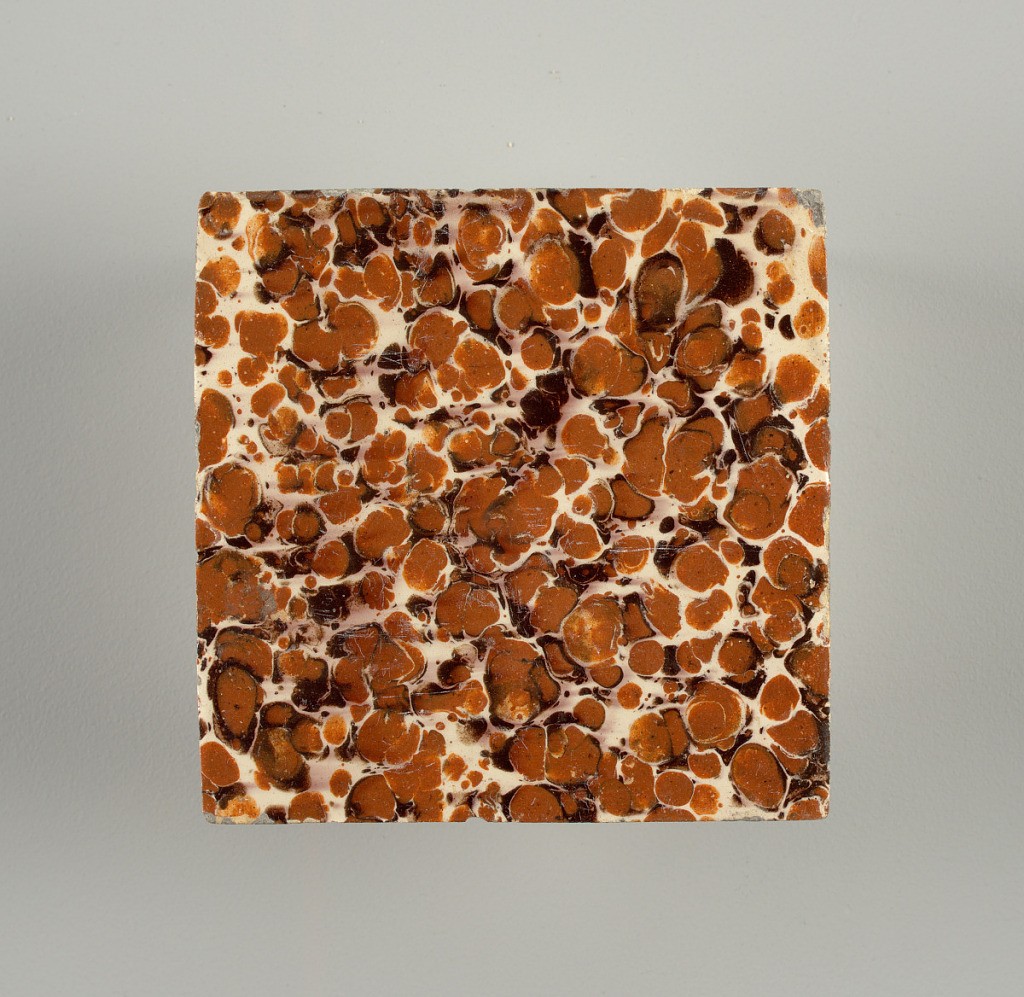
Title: Tile
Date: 18th century
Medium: Glazed earthenware
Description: Square tile, painted with underglaze random pattern of brown, black and white, simulating tortoise-shell. Clear glaze (kwaart) over tin-glaze.